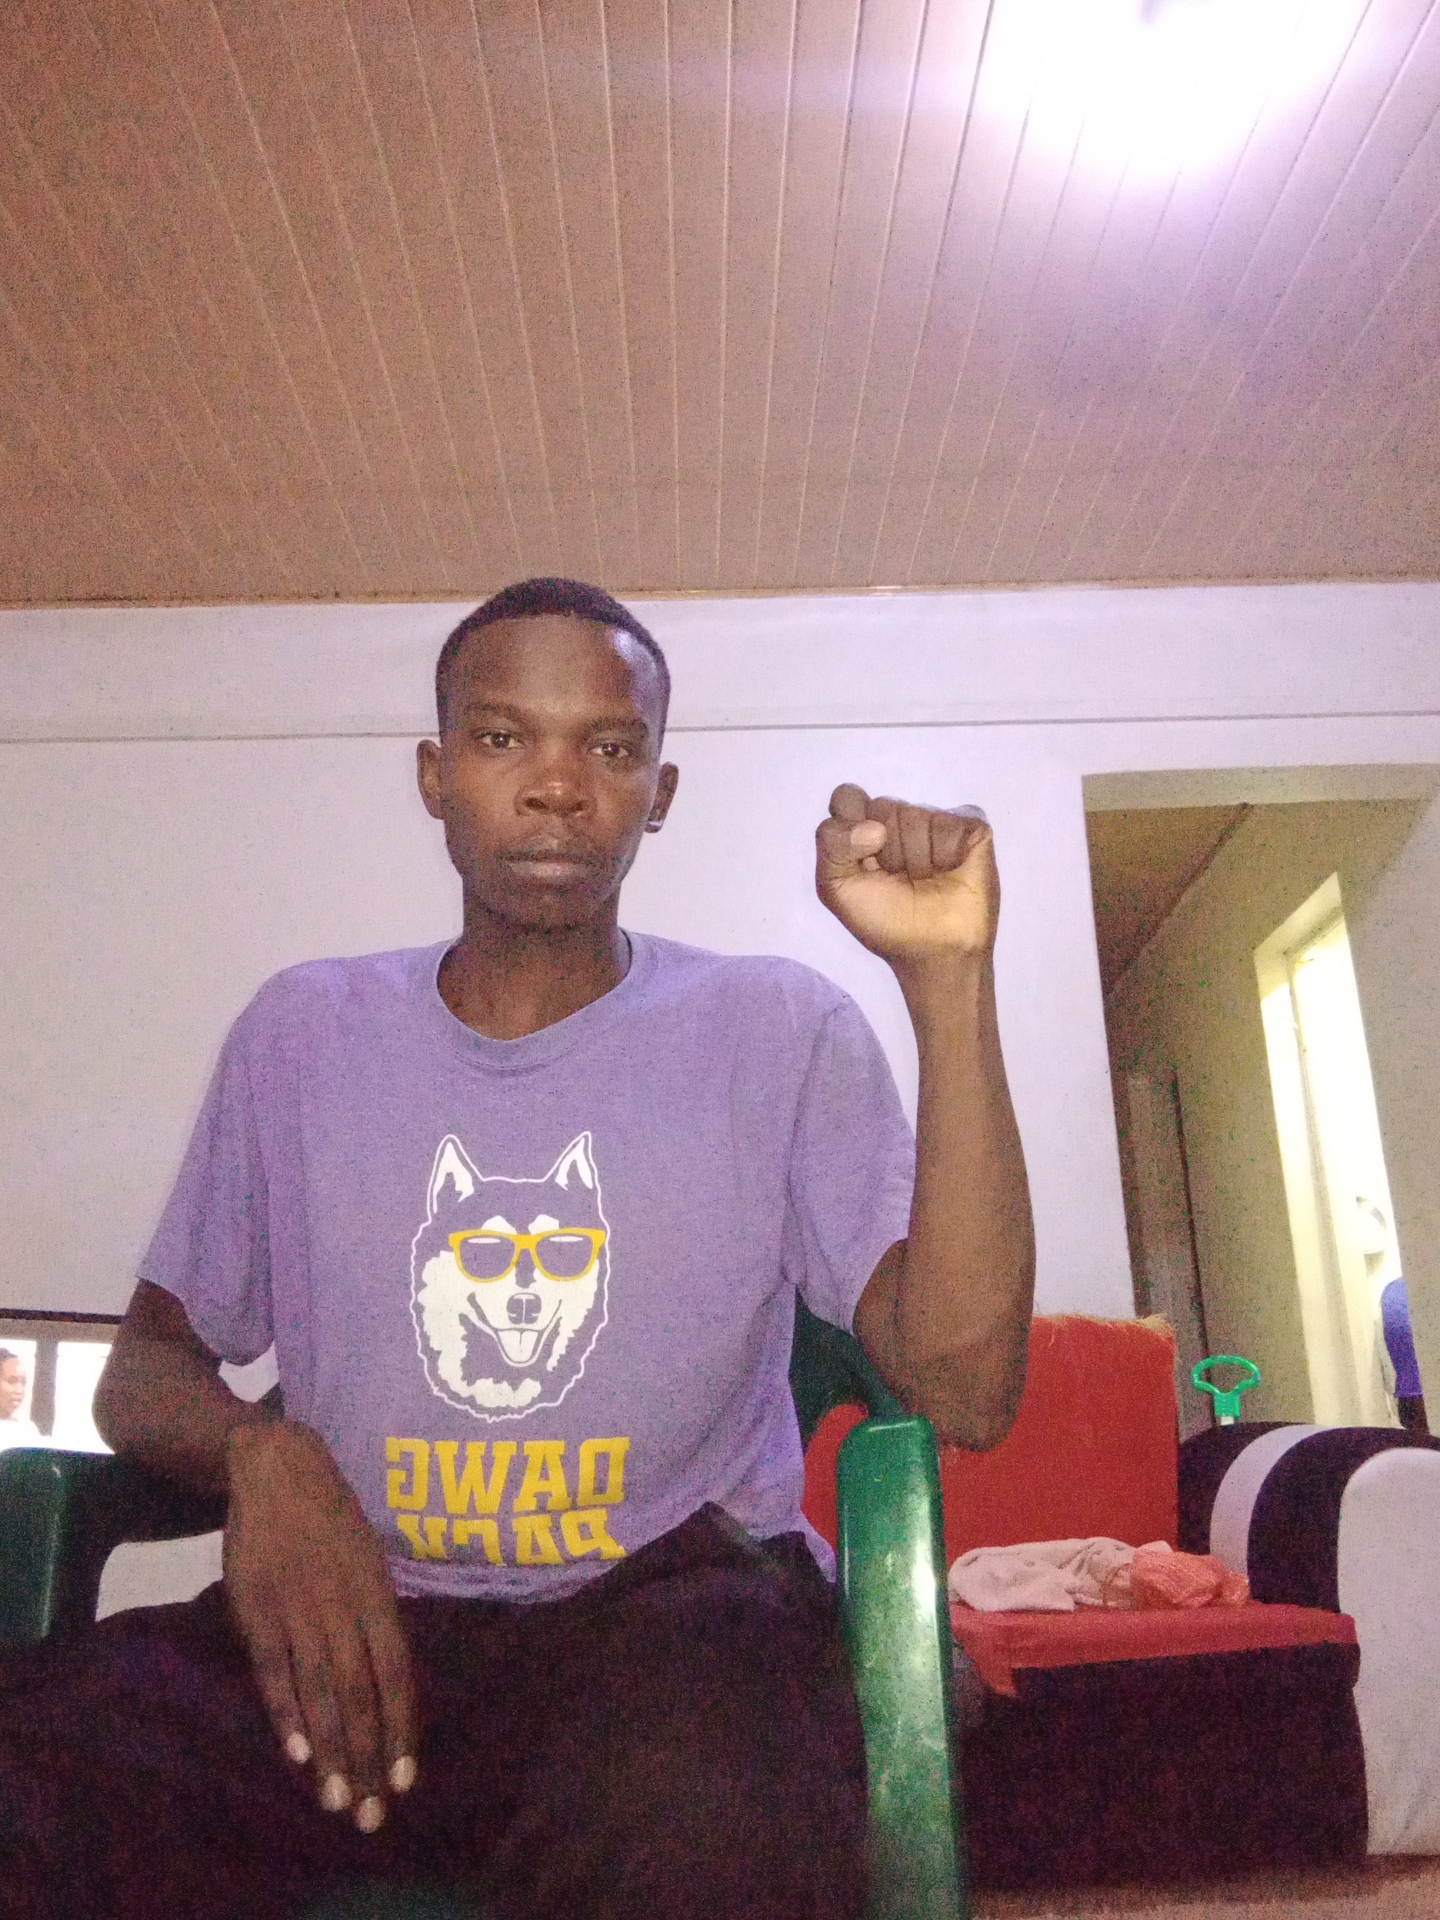
Label: noise